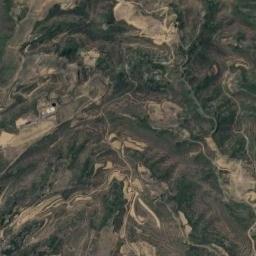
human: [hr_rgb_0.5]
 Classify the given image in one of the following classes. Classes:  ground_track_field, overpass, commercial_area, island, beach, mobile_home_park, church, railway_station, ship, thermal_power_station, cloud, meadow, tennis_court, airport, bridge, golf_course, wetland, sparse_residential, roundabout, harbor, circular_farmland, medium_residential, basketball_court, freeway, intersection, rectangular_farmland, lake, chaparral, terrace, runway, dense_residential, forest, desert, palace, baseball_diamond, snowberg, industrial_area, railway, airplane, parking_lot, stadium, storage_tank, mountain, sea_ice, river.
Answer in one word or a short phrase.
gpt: mountain